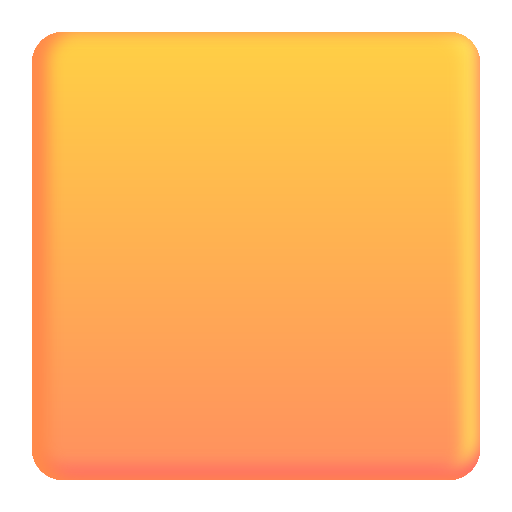
yellow square color